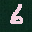
Label: 6